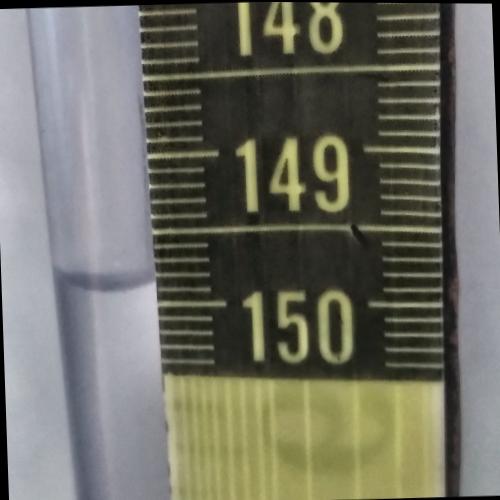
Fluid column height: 149.9 cm